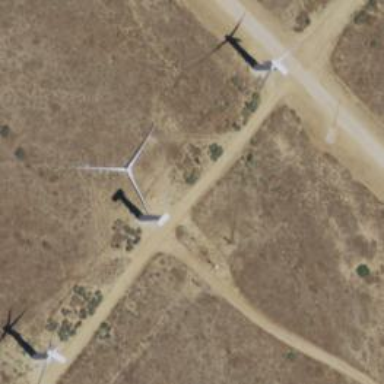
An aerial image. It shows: Wind generator powered by wind turbine.